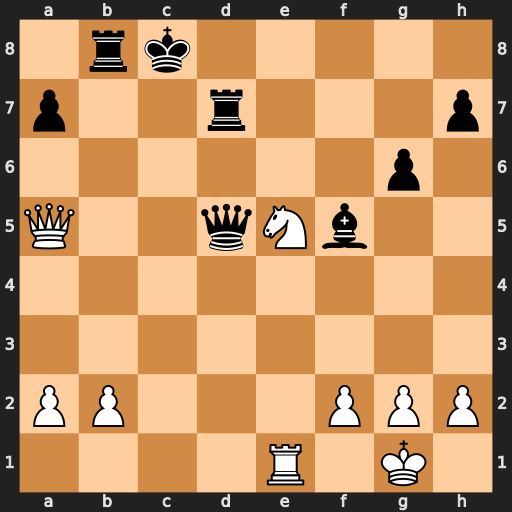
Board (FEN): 1rk5/p2r3p/6p1/Q2qNb2/8/8/PP3PPP/4R1K1
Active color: w
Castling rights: -
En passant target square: -
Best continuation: Rc1+ Kb7 Rc7+ Rxc7 Qxd5+